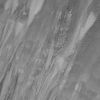
Atmospheric dust classification: not_dusty